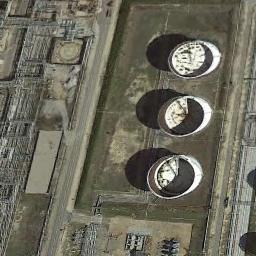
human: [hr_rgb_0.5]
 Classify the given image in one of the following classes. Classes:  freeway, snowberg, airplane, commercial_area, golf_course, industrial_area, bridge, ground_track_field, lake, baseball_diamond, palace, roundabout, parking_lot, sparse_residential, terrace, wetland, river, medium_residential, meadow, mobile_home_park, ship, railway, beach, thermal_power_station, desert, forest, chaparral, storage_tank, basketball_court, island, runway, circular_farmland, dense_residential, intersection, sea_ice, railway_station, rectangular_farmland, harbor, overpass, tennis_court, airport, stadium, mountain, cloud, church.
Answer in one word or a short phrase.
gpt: storage_tank